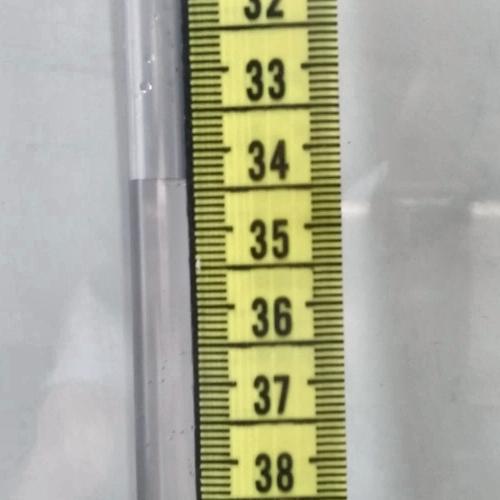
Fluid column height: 34.4 cm